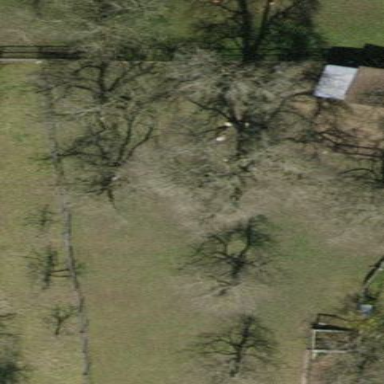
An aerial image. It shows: Orchard.